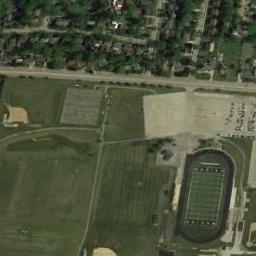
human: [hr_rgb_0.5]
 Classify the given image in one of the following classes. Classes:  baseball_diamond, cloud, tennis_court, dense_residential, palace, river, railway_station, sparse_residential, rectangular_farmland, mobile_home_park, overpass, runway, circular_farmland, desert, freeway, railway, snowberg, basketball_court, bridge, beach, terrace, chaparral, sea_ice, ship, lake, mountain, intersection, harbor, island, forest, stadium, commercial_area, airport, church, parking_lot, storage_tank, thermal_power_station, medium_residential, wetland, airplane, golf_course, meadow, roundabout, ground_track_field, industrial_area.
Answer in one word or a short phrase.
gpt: ground_track_field